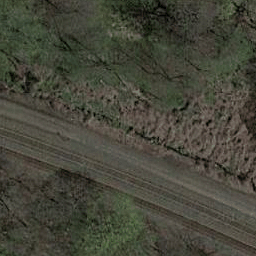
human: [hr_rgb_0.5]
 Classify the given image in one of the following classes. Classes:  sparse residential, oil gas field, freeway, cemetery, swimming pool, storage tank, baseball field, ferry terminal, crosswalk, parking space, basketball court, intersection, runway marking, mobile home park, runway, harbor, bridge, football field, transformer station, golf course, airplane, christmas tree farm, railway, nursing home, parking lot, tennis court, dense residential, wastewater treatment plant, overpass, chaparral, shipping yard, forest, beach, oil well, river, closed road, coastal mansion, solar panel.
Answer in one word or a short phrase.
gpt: railway